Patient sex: F
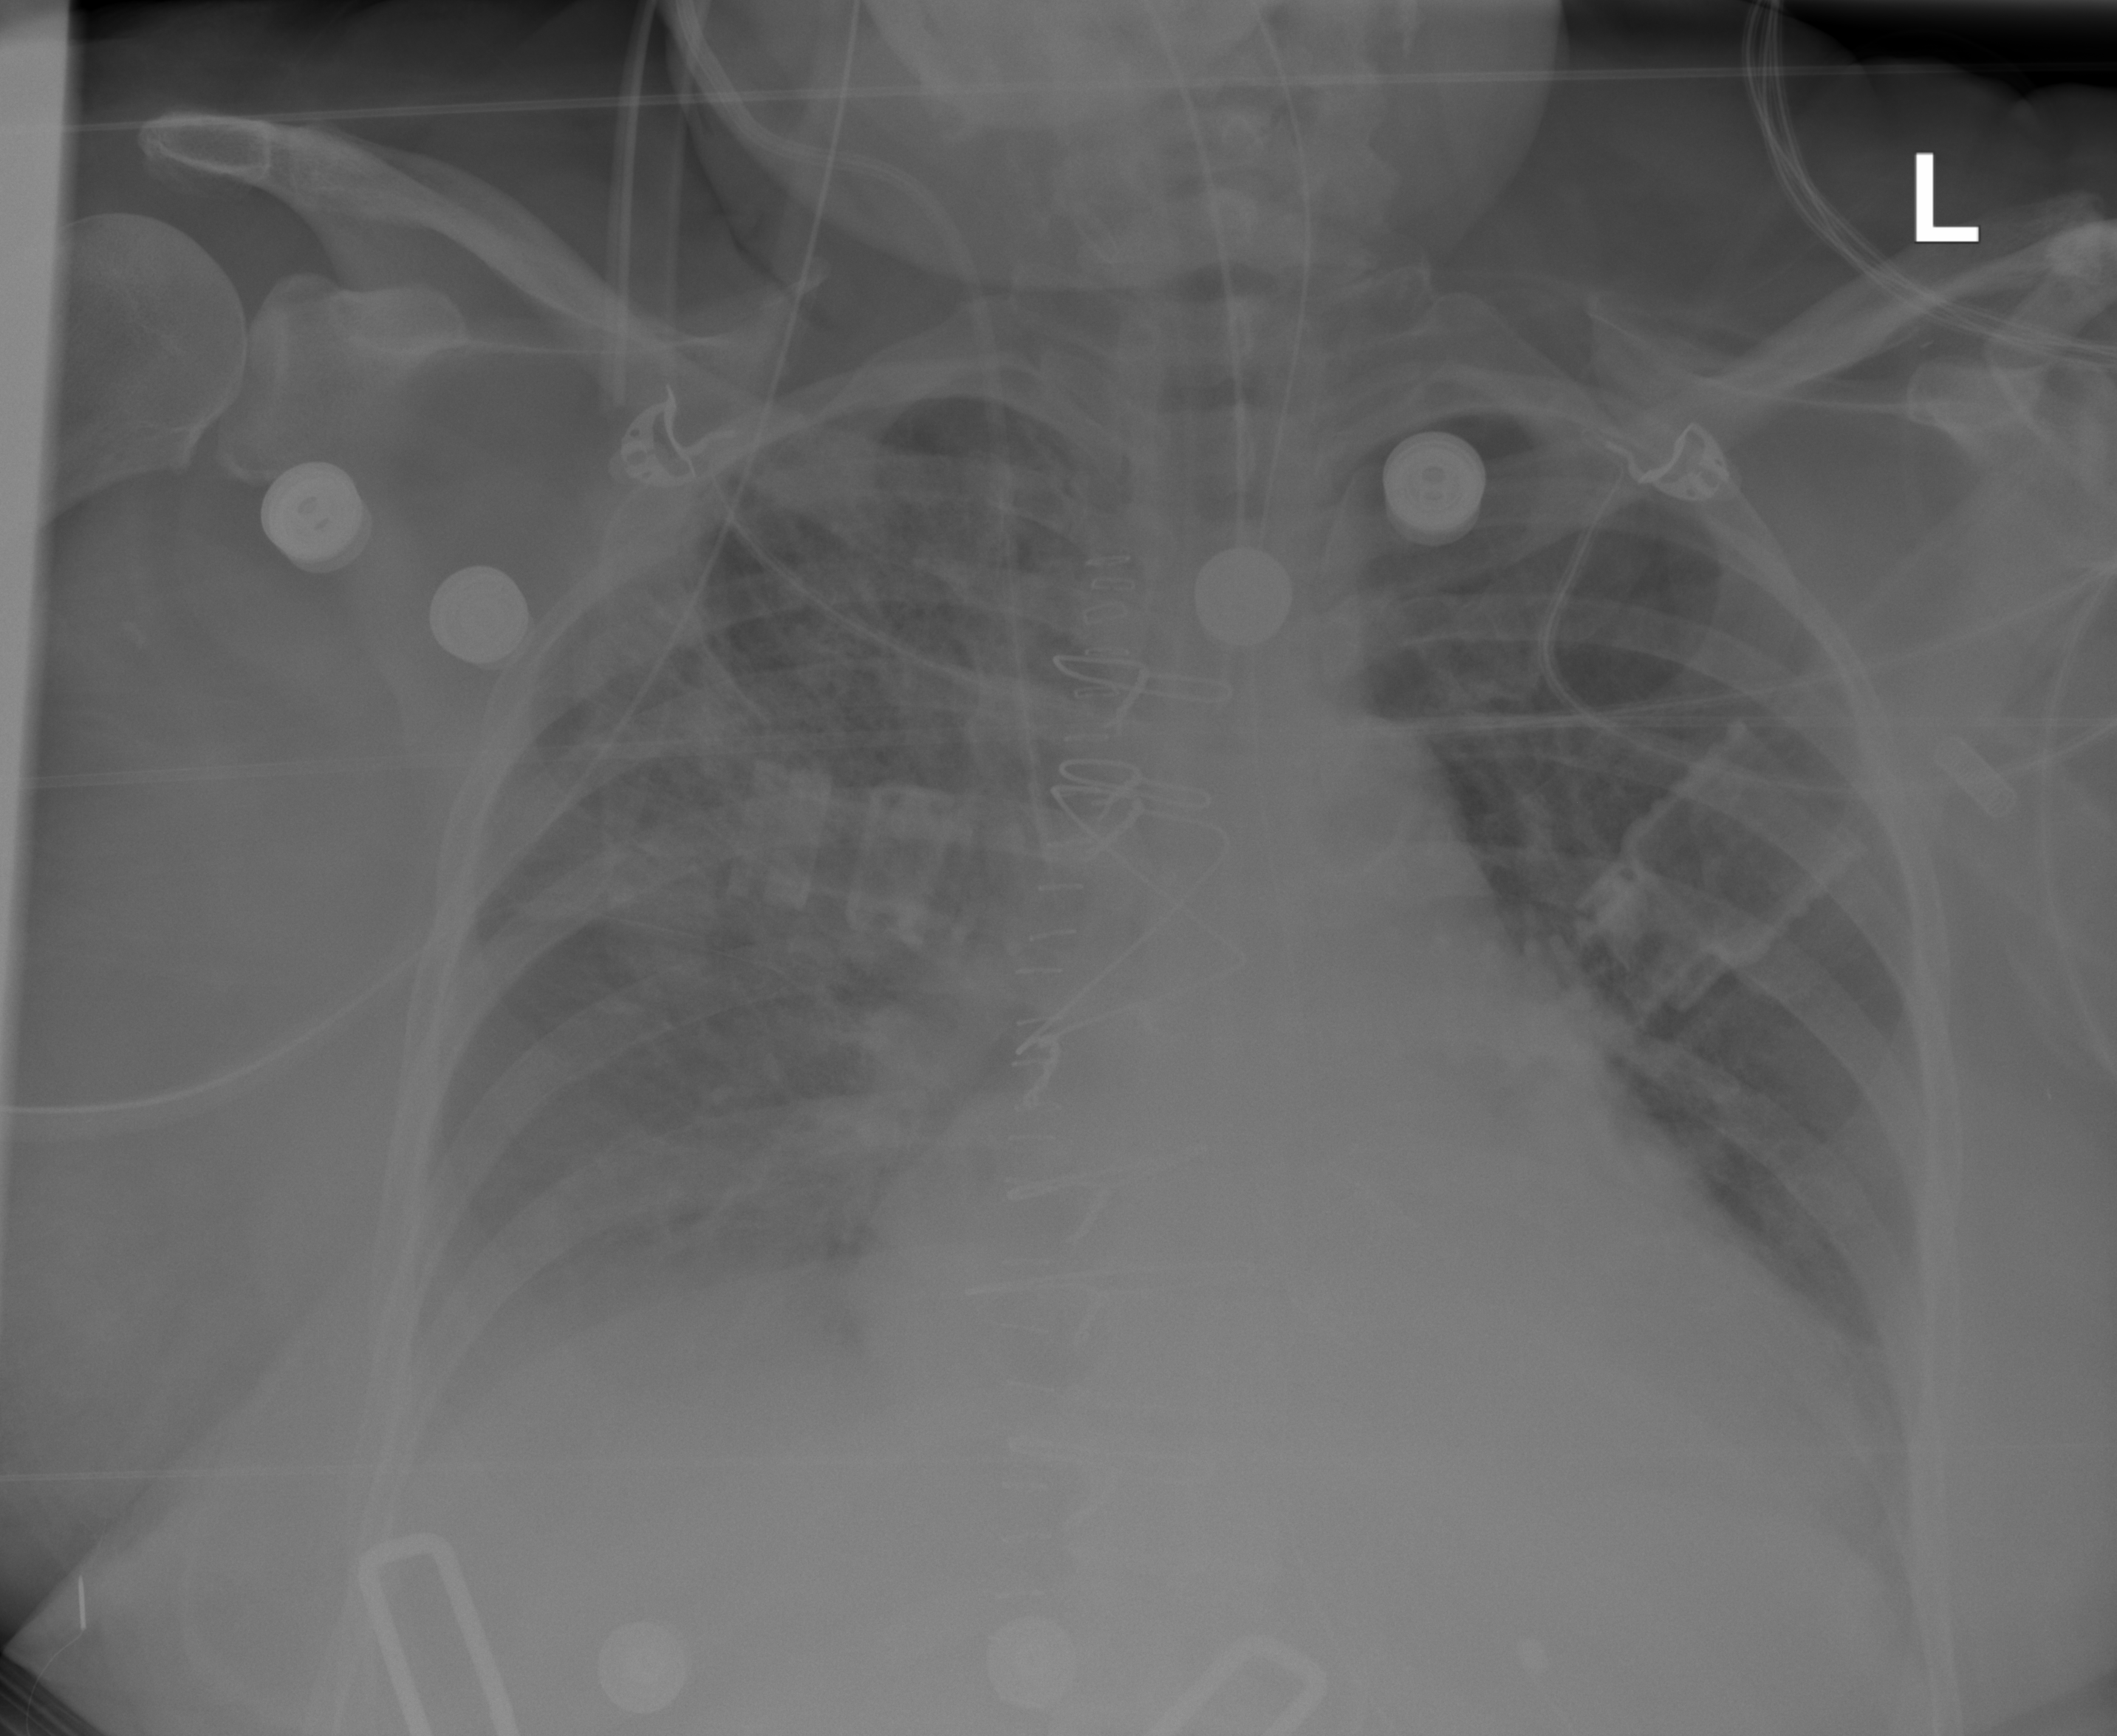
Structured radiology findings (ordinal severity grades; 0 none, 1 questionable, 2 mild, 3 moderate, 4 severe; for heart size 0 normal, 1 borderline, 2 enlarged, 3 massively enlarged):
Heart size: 2
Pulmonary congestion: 0
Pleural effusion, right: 2
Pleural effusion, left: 0
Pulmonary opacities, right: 3
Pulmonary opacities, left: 0
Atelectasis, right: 0
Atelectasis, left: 0